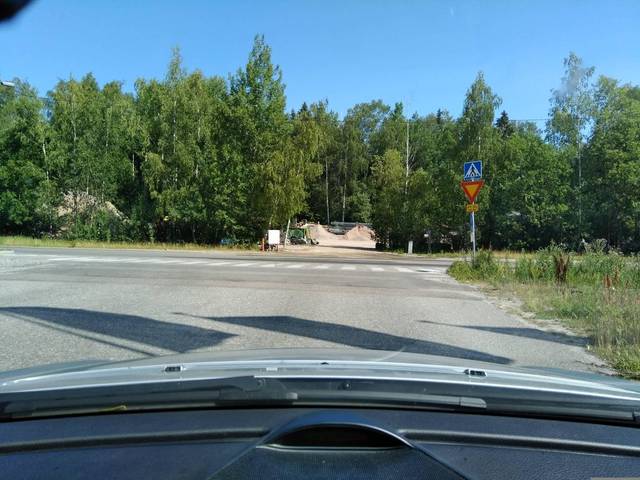
Region: Finland
Coordinates: 60.158, 24.638